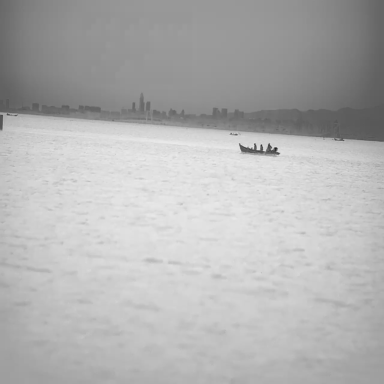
There are three bulk_carriers in the infrared image.